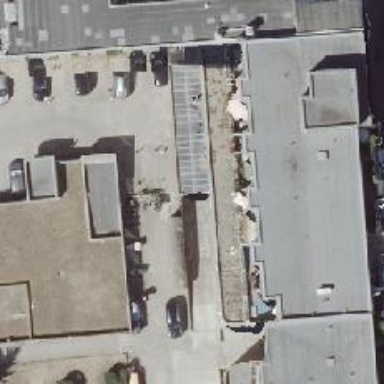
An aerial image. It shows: Parking entrance.